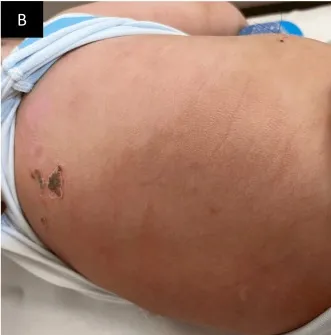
Follow-up. . A and B: No new vesicles or bullae, erosions are healing, and minimal post-inflammatory hypopigmentation.
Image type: medical_photograph (skin_photograph)